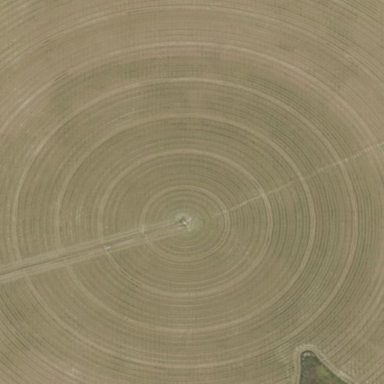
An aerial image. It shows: Farmland with pivot irrigation system.